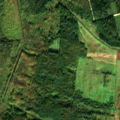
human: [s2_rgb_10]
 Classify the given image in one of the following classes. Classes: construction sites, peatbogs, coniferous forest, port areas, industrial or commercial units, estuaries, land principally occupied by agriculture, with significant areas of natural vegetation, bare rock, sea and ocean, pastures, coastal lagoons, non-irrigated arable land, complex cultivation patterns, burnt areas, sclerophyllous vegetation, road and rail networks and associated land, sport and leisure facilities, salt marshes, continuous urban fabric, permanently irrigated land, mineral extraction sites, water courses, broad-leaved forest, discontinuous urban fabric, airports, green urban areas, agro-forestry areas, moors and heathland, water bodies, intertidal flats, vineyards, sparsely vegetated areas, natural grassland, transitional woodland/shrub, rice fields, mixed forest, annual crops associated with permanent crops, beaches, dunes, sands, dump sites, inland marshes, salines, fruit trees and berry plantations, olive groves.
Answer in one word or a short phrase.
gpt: complex cultivation patterns, land principally occupied by agriculture, with significant areas of natural vegetation, broad-leaved forest, mixed forest, transitional woodland/shrub